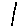
Label: line